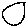
Label: moon